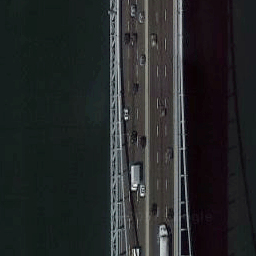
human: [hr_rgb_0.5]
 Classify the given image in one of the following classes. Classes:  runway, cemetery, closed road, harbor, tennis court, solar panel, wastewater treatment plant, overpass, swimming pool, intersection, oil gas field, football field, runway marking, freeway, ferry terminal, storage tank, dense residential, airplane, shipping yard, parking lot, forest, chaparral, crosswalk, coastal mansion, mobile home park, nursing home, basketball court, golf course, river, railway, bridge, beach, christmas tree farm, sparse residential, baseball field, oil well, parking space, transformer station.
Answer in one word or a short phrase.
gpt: bridge